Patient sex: F
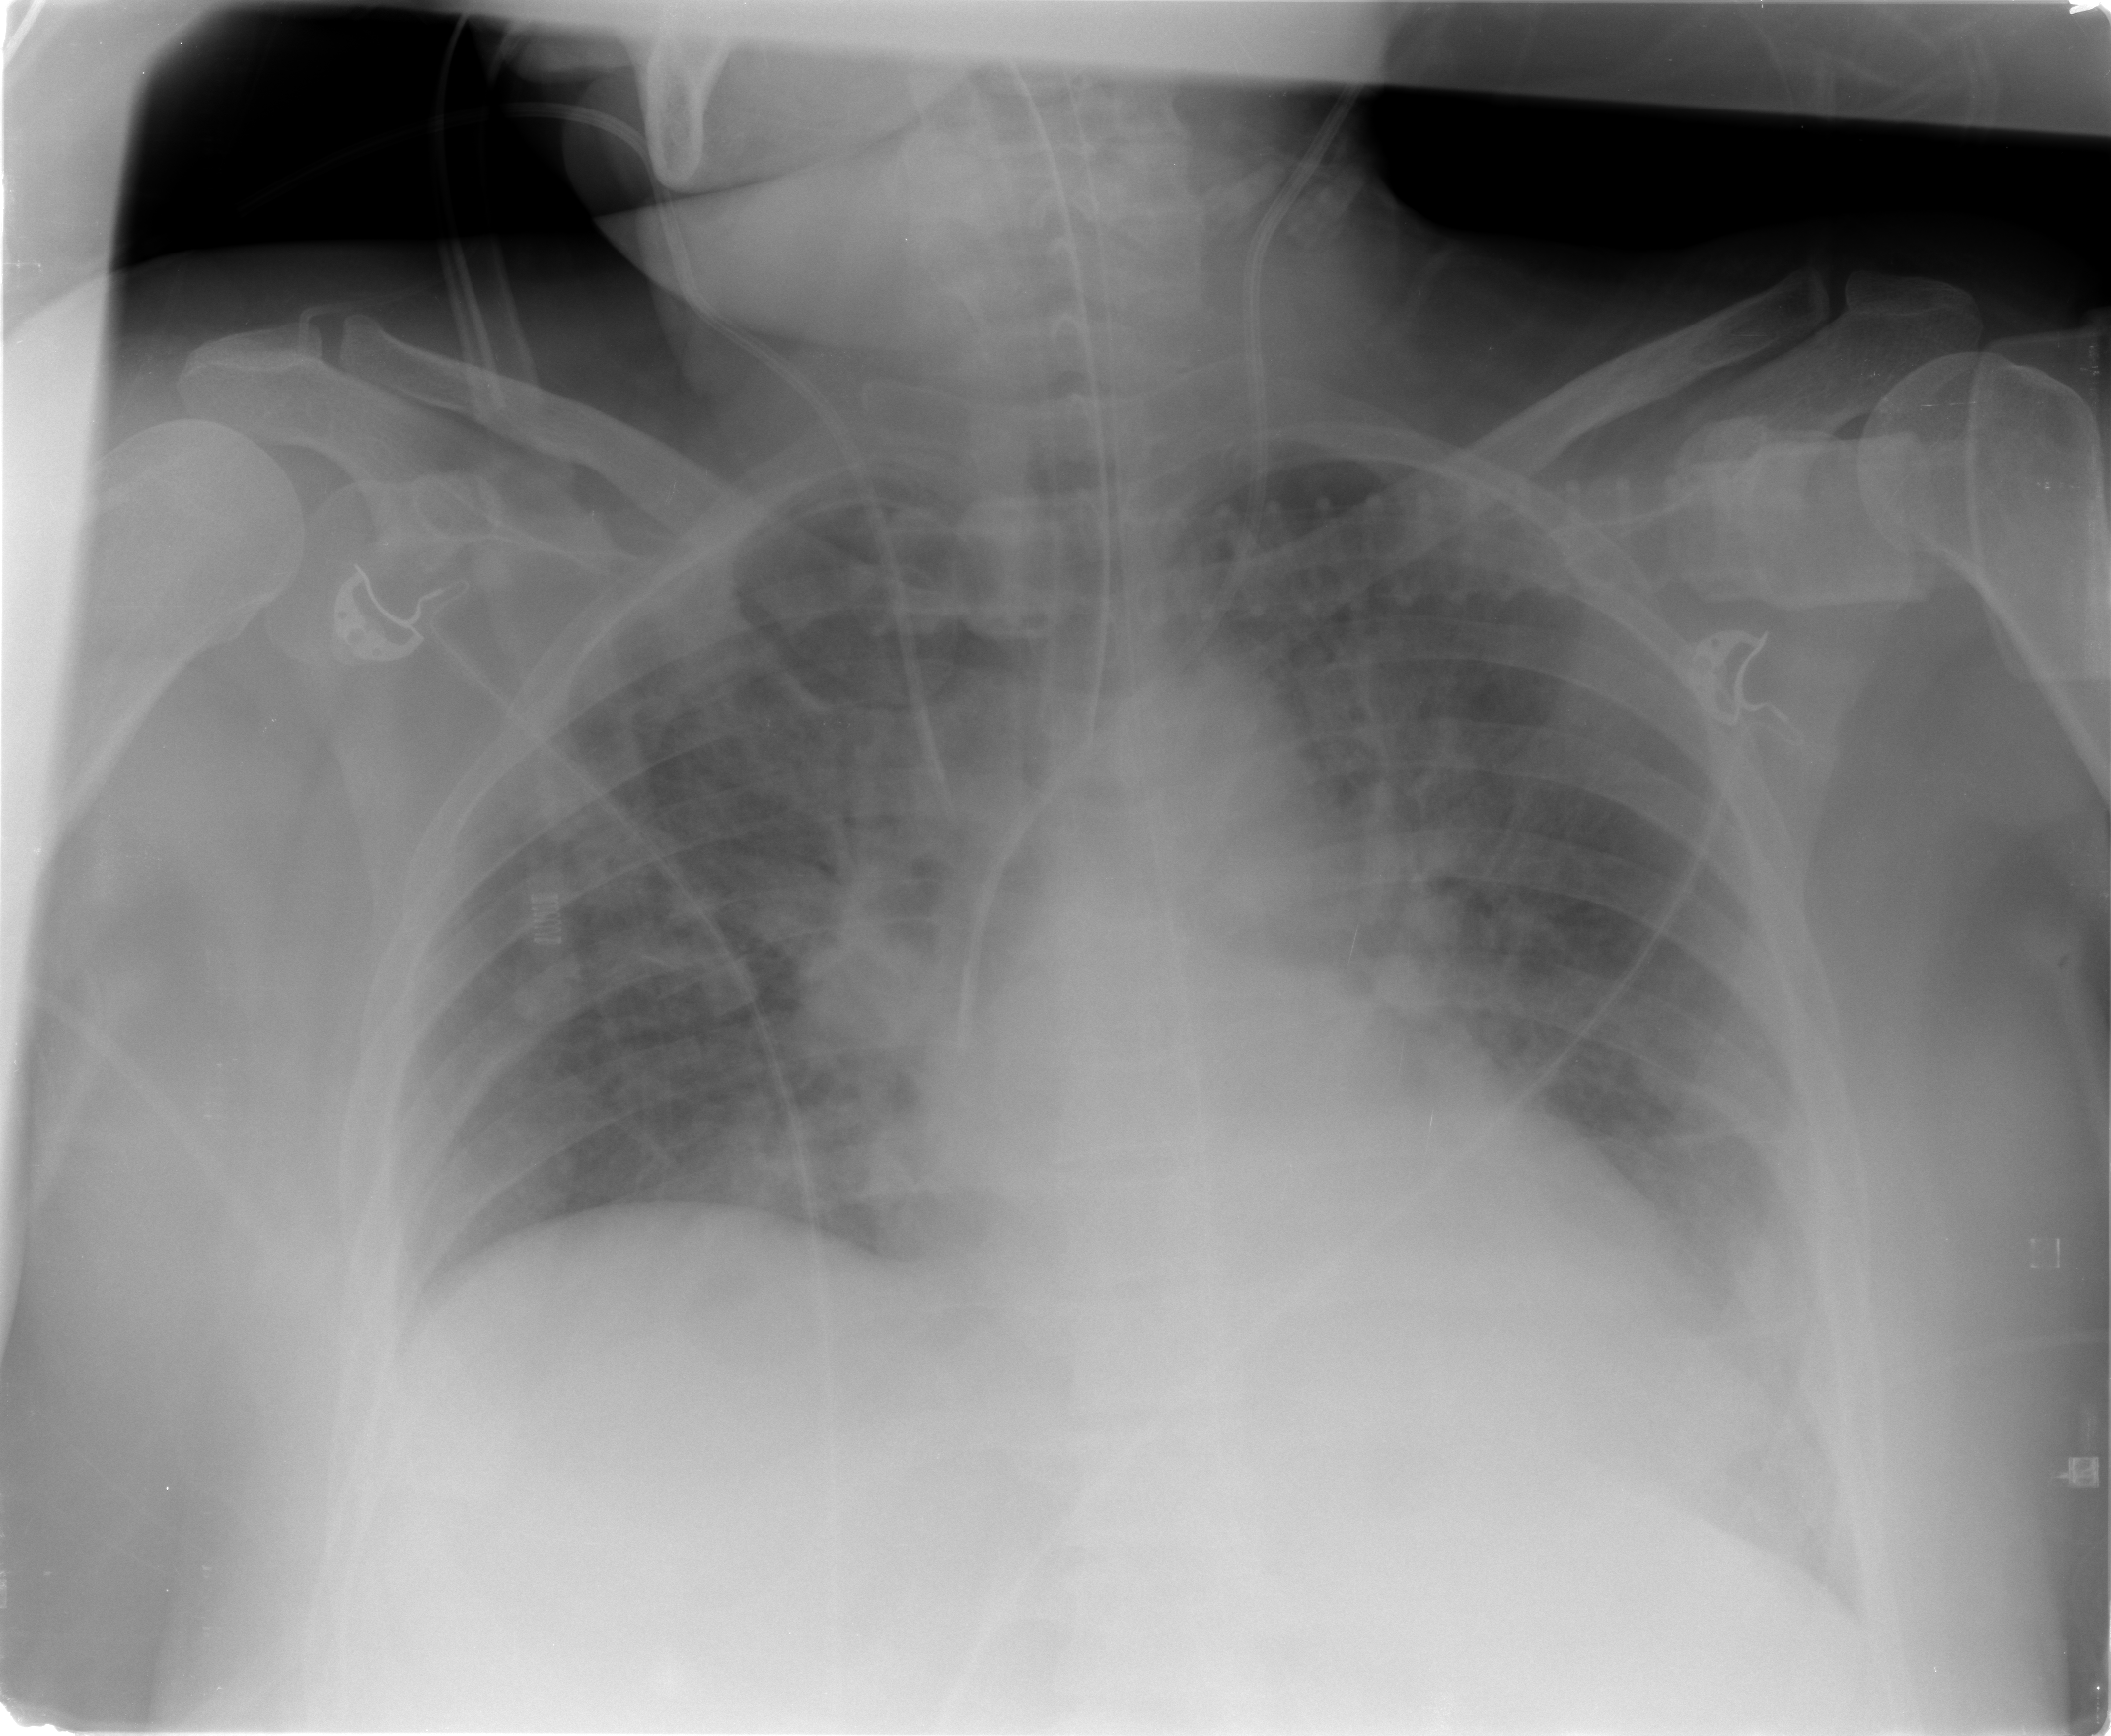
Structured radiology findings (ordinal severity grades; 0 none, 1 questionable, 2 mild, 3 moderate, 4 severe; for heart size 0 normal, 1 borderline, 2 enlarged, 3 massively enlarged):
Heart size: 2
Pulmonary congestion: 3
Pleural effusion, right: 1
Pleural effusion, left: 3
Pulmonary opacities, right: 3
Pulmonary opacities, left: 2
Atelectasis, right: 3
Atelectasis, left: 2